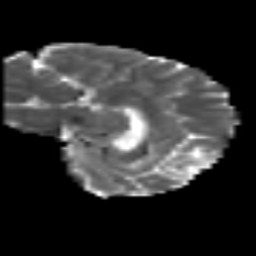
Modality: MD
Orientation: sagittal
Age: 57
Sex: female
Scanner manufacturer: siemens
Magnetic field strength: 3 T
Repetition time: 5.6 s
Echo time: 0.082 s